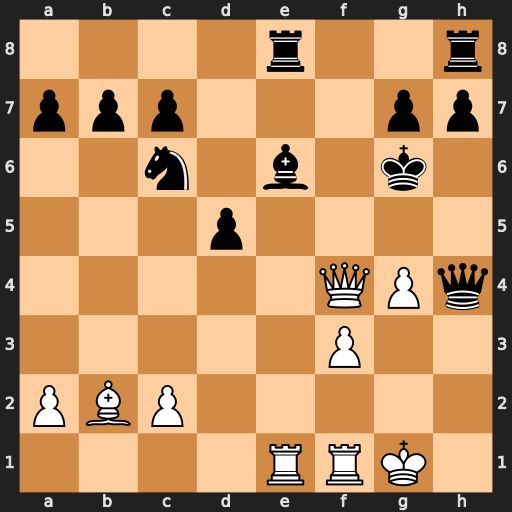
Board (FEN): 4r2r/ppp3pp/2n1b1k1/3p4/5QPq/5P2/PBP5/4RRK1
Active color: w
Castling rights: -
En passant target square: -
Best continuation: Rxe6+ Rxe6 Qf5+